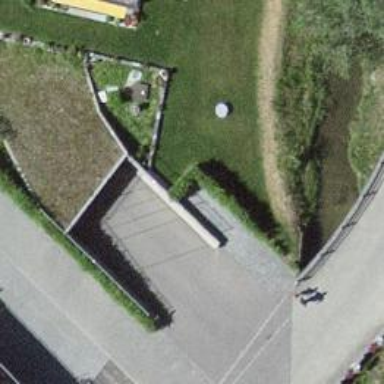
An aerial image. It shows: Hedge barrier.